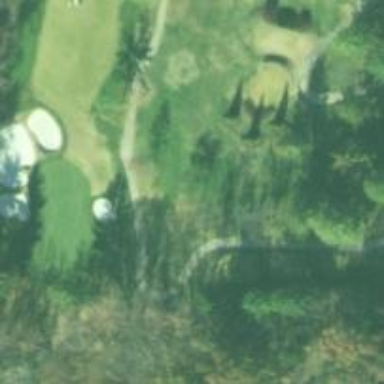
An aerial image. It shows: Footway that serves as golf path.